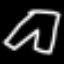
Label: pants